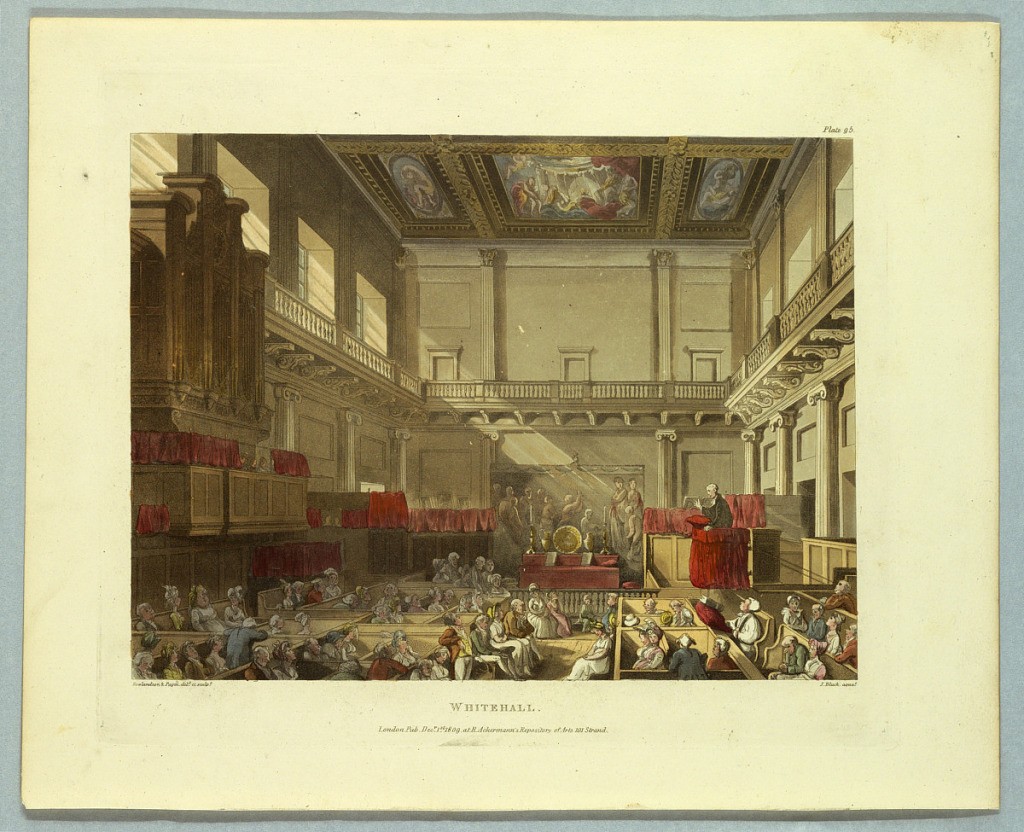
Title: Whitehall, from "Ackermann's Repository"
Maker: Thomas Rowlandson, British, 1756–1827
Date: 1809
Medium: Aquatint, brush and watercolor on paper
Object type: Print
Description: Altar at center rear, with painting behind it. Minister in pulpit to the right. Congregation in box pews in foreground. Title, artists', and publisher's names below.